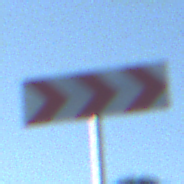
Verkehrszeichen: RichtungstafelnInKurvenGrossLinks
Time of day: MorningAfternoon
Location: Outdoor (Nature)
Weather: Clear
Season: NotSpecified
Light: Natural